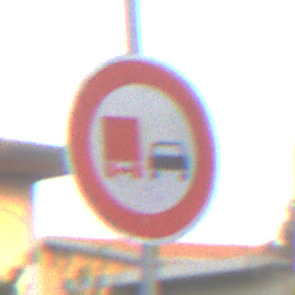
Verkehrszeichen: UeberholverbotKraftfahrzeuge
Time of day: SunriseSunset
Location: Outdoor (Urban)
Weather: Clear
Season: NotSpecified
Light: Natural